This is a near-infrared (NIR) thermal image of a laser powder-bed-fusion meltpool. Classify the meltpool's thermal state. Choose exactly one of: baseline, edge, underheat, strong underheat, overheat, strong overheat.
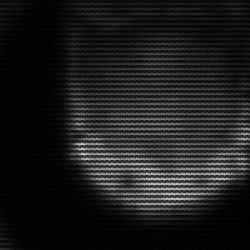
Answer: edge